Question: I am analyzing a group of stocks which share many intrinsic features and also adding external datasets that could expand data points in the original dataset. I have the following dataframe, using a made up example in Pandas:
'''
%matplotlib inline
import pandas as pd
import numpy as np
import matplotlib.pyplot as plt
#A = INTEL, #B = IBM, #C = MSFT, #D = AAPL, #E=AIG, #F=GS
df = pd.DataFrame({'A' : ['IBM', 'INTEL', 'MSFT', 'INTEL',
'AAPL', 'INTEL', 'MSFT', 'IBM','INTEL','AAPL'],
'B' : np.random.randn(10),
'C' : np.random.randn(10),
'D' : np.random.randn(10),
'E' : np.random.randn(10)})
'''
which produces the following dataset:

My real dataset might contain >100 features (columns). The question: Is there a pythonic way to visualize salient features of the dataset so I work with a reduced matrix?
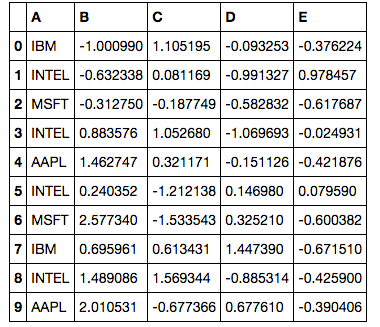
Answer: Not knowing much about your data but assuming it is a time series analysis, I would try to create a correlation matrix among all the features you have, and maybe merge features with very high correlation. However, in using that approach, you need to make sure that correlations hold over time, and check serial correlation.
If you want a quick visualization of the features, I'll do a RadViz like this:
'''
pd.tools.plotting.radviz(df,"A")
'''
Which generates this:

With your made up dataset, I could say, for example, that eliminating datapoints below the D-B segment could reduce the size of your matrix and still capture a lot of the features. Or, maybe you want to focus on those values below the D-B segment because they represent anomalies in your field of study, etc.
I have not found much documentation about RadViz in the official Pandas library, but I find it useful to quickly look at salient features of some datasets or as a quick visual data mining tool. There is a good paper about identification of clusters in multidimensional data and the RadViz algorithm <URL>.
Hope my answer helps.